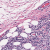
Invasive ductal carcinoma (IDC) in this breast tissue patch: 1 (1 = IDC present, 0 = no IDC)